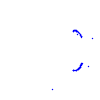
Particle: proton